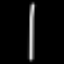
Label: line